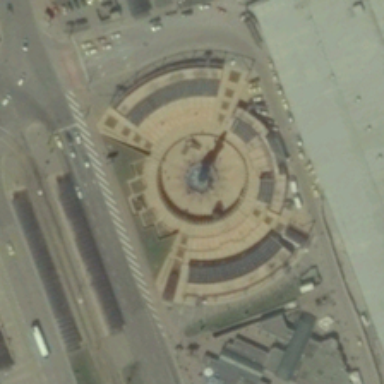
Four green flower beds are in the center of the square .